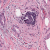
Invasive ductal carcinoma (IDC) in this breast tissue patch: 1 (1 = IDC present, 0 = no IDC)